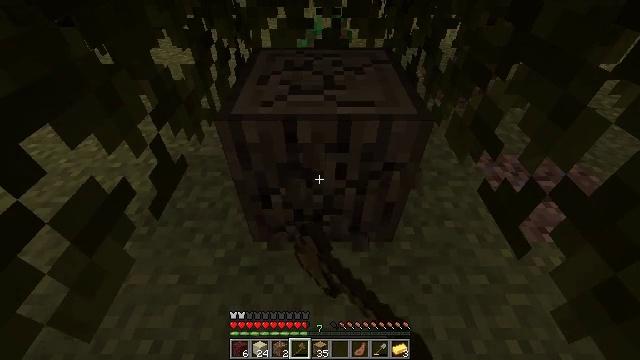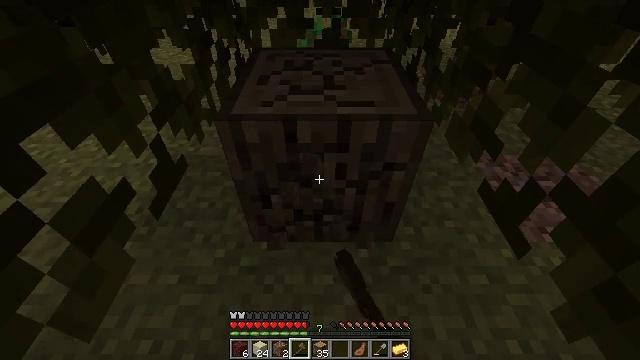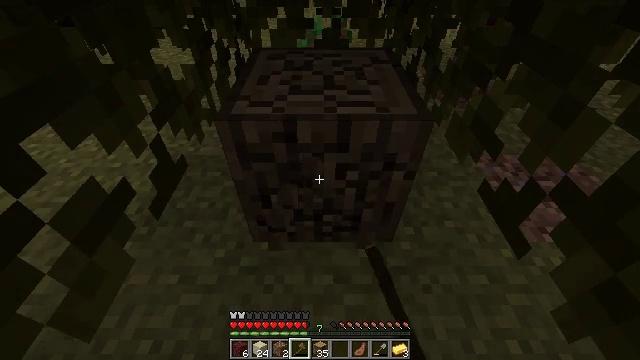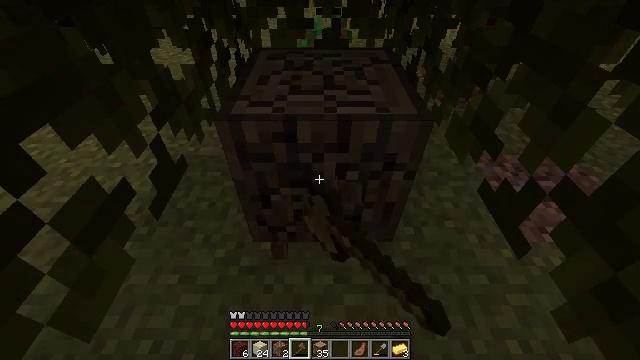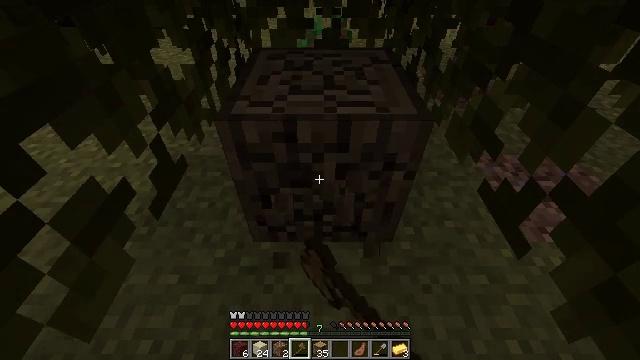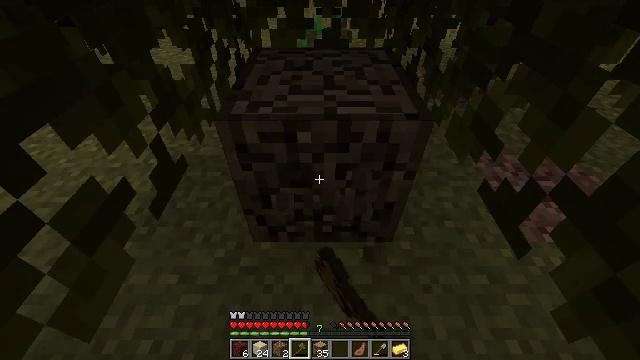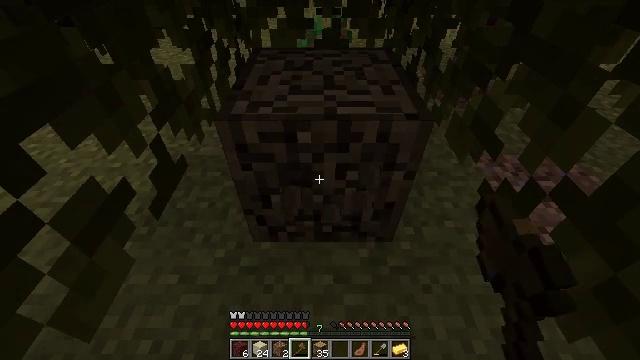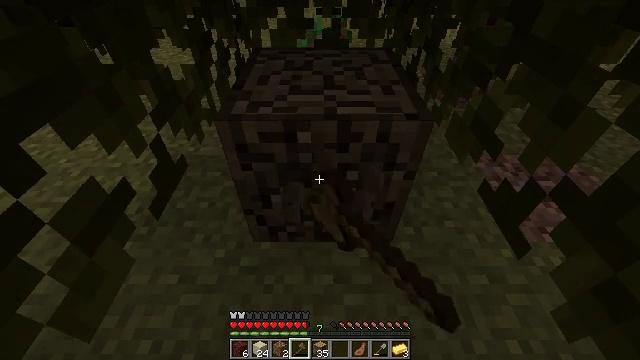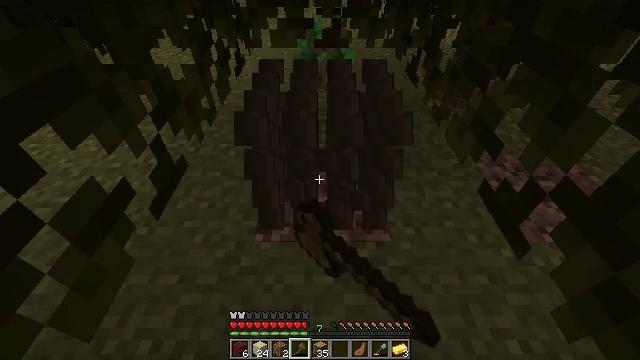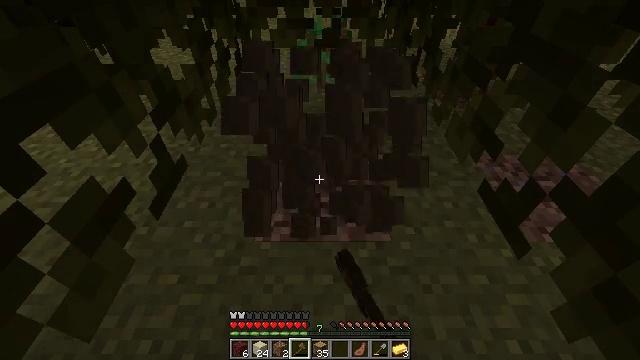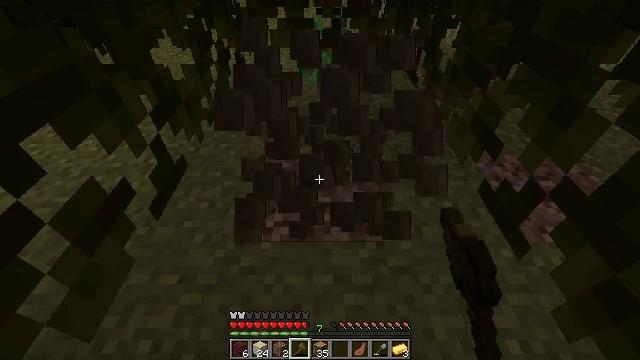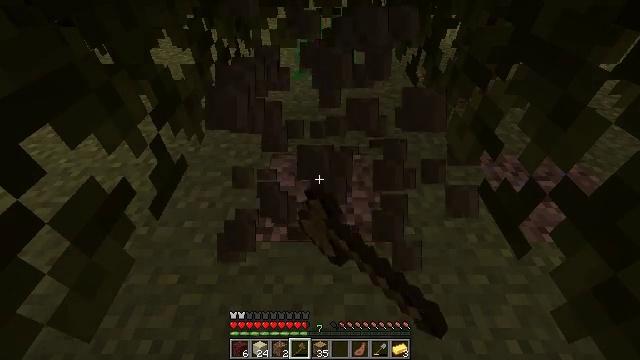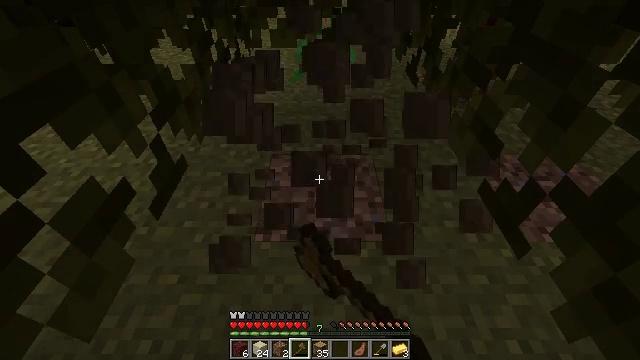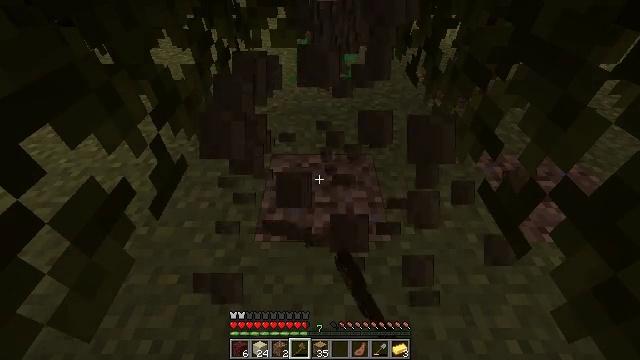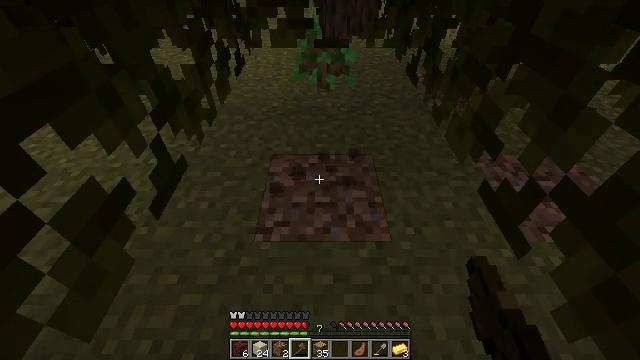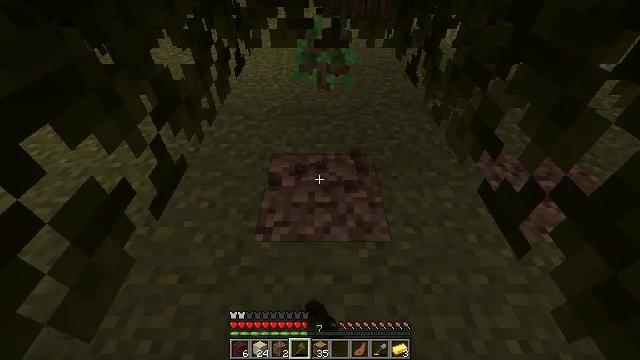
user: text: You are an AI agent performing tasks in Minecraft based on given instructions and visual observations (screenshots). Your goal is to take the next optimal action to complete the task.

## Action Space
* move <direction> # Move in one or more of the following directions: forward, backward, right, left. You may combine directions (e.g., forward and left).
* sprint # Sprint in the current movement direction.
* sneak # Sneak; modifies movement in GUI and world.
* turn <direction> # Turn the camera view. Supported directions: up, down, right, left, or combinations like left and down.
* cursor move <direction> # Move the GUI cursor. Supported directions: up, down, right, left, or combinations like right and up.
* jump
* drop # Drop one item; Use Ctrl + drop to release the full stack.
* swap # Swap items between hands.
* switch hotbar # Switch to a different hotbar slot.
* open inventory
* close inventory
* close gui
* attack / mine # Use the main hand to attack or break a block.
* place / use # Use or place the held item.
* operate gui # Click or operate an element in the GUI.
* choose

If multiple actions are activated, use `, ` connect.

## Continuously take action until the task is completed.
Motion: motion action
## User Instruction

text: Chop down the oak log.
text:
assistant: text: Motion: attack / mine
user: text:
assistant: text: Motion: attack / mine
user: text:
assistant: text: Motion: attack / mine
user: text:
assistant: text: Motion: attack / mine
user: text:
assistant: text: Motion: attack / mine
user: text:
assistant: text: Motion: attack / mine
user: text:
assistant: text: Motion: attack / mine
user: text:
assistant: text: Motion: attack / mine
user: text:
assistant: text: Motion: attack / mine
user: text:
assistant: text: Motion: attack / mine
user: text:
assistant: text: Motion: attack / mine
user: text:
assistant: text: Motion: attack / mine
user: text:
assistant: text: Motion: attack / mine
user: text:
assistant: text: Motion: attack / mine
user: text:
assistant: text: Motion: attack / mine
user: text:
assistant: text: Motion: move forward, attack / mine
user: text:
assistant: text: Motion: move forward, turn right and up
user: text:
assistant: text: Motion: move forward, turn right and up
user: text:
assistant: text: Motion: move forward, turn right and up
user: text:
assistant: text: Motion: move forward, turn up
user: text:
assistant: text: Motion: move forward, turn up
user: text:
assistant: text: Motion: move forward, turn left and up
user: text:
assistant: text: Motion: move forward, turn left and up
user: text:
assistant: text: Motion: turn left and up, attack / mine
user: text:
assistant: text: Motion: turn left and up, attack / mine
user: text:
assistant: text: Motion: turn up, attack / mine
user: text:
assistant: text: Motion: turn up, attack / mine
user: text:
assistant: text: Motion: turn up, attack / mine
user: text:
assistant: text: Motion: turn left and up, attack / mine
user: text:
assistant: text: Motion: turn left and up, attack / mine